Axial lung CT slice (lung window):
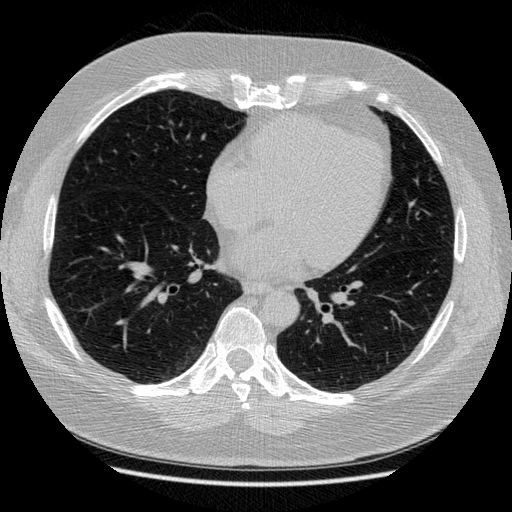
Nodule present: no